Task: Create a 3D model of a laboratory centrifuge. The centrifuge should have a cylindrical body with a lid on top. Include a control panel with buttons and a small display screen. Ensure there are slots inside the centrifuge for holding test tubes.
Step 553:
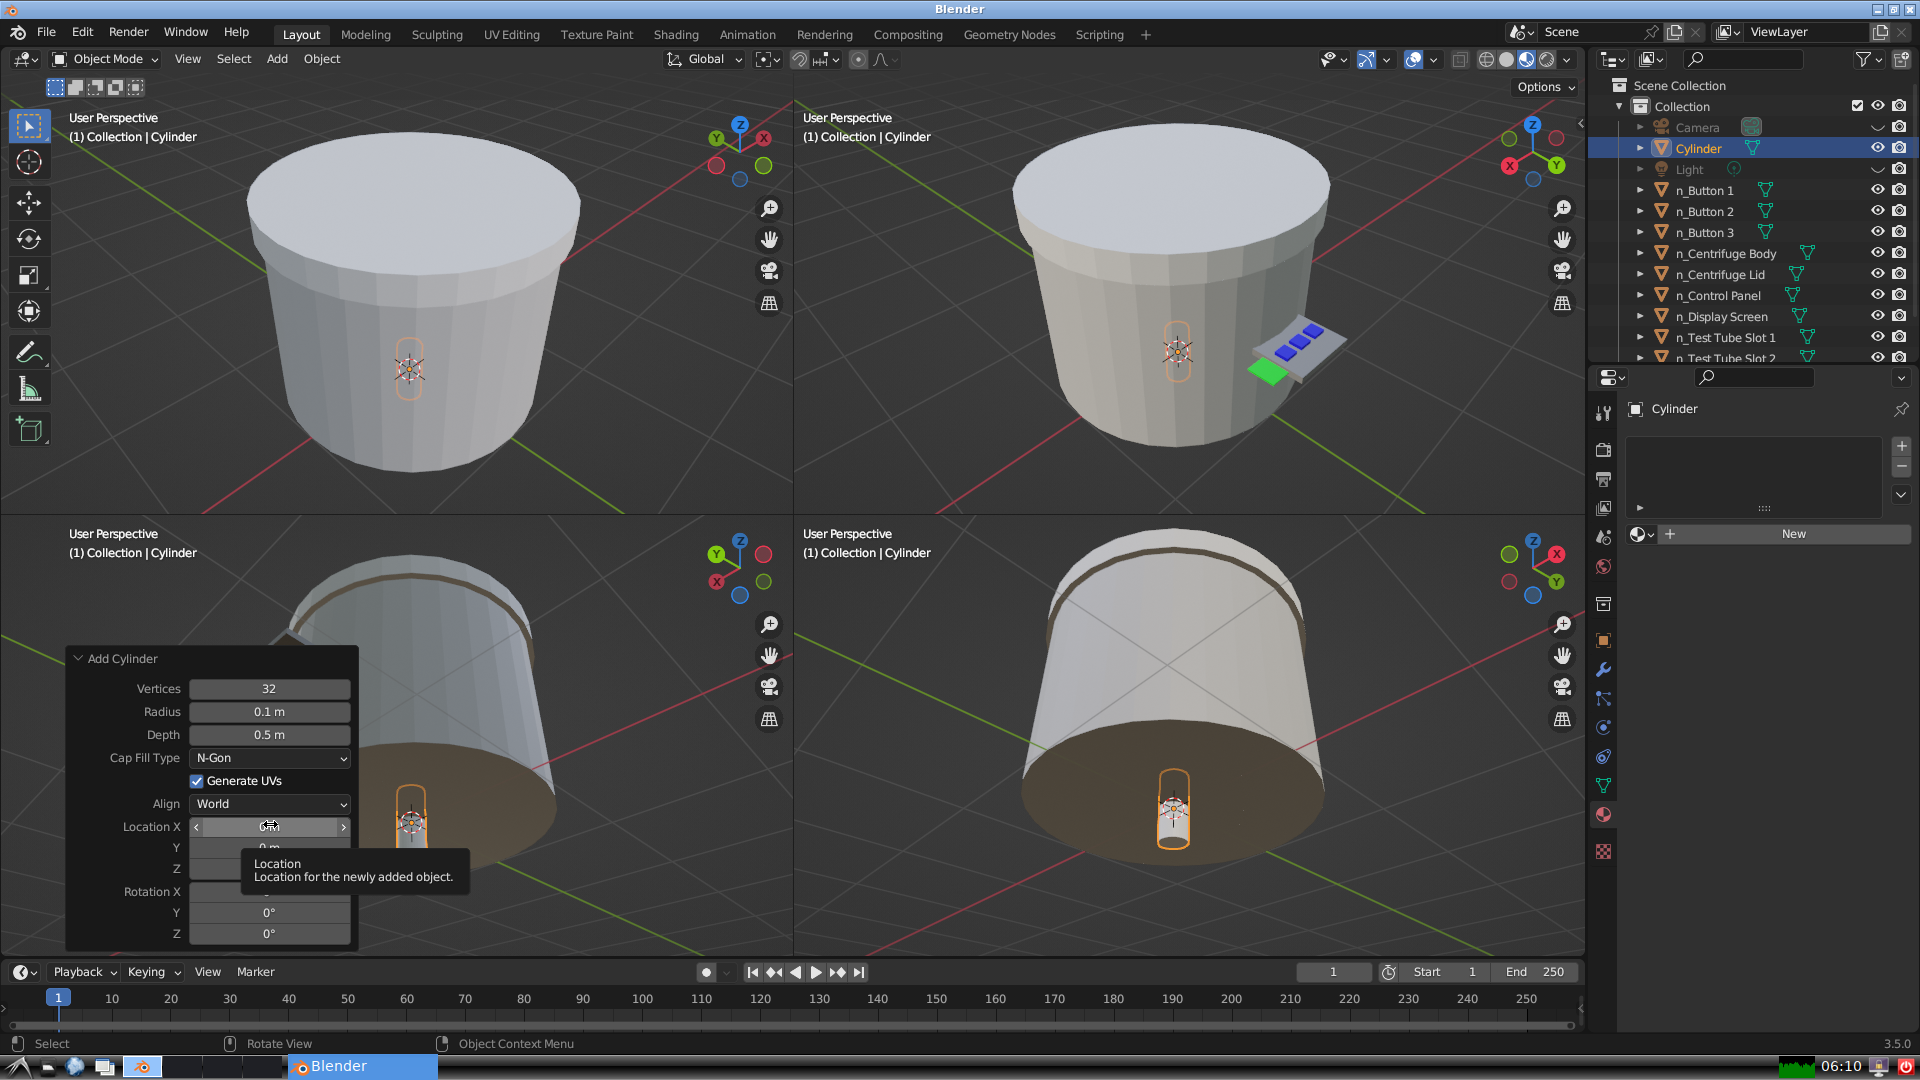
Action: click: no